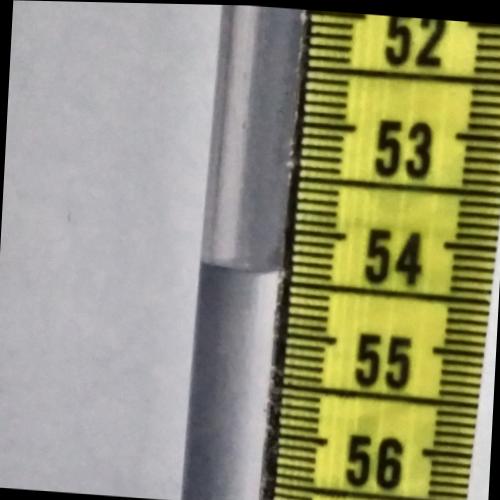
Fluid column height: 54.4 cm